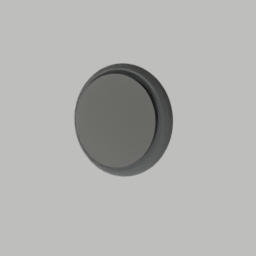
Label: electronics